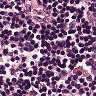
Metastatic tissue present: no